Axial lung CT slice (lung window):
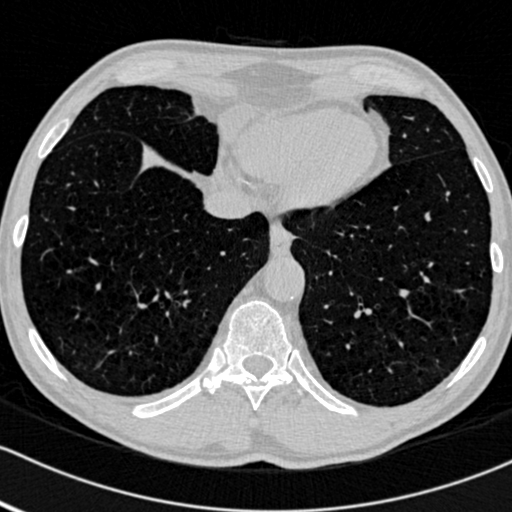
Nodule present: no